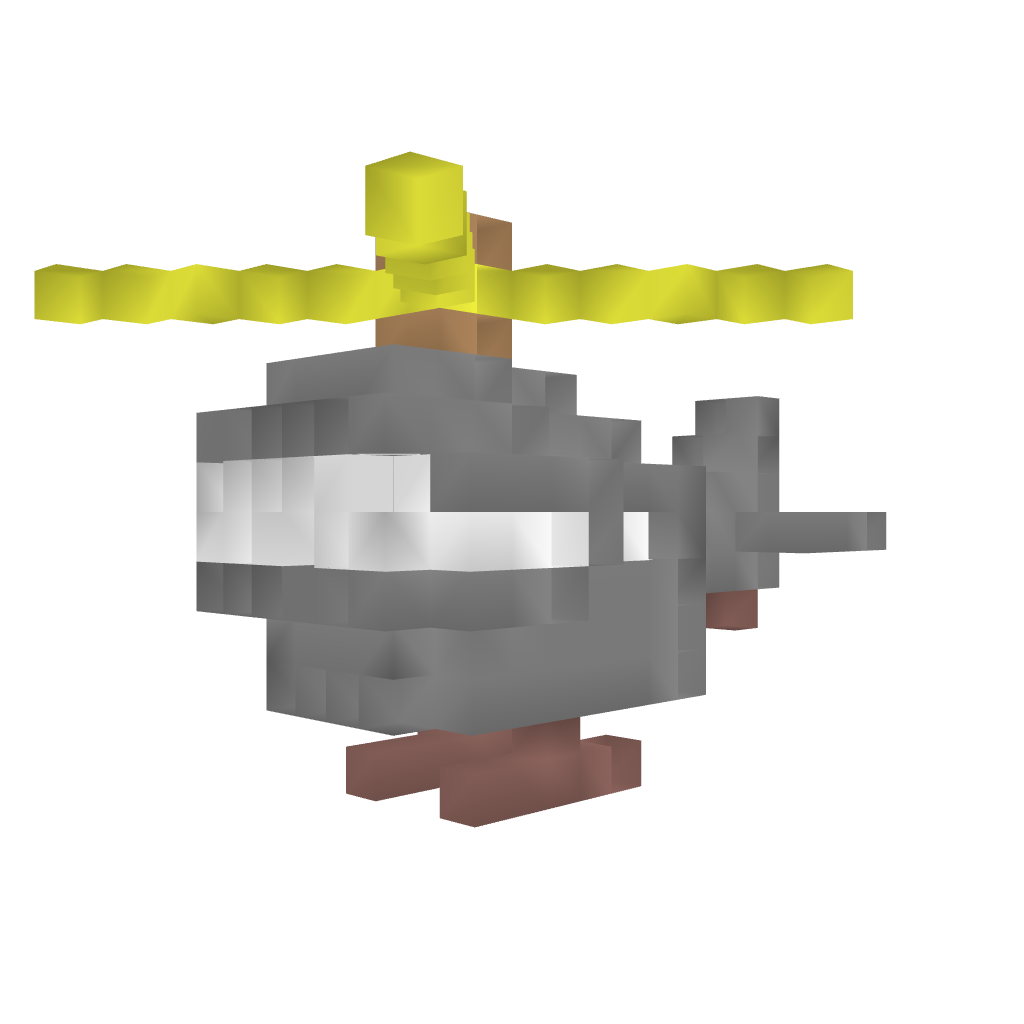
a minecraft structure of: Helicopter good quality